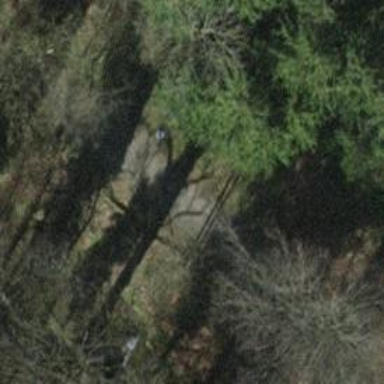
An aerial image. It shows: Bench.